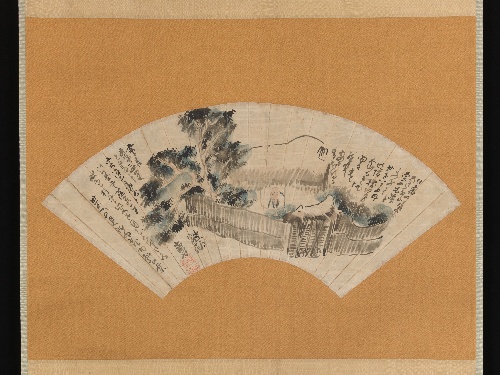
Title: 与謝蕪村筆　奥の細道図扇面|Scene from The Narrow Road to the Deep North
Artist: Yosa Buson
Artist bio: Japanese, 1716–1783
Date: ca. 1780
Object type: Hanging scroll
Classification: Paintings
Medium: Folding fan mounted as a hanging scroll; ink and color on paper
Culture: Japan
Period: Edo period (1615–1868)
Dimensions: Image: 8 7/8 × 11 3/16 in. (22.6 × 28.4 cm)
Overall with mounting: 40 in. × 20 15/16 in. (101.6 × 53.2 cm)
Overall with knobs: 40 × 23 3/8 in. (101.6 × 59.3 cm)
Department: Asian Art
Credit line: Mary Griggs Burke Collection, Gift of the Mary and Jackson Burke Foundation, 2015
Accession year: 2015
Repository: Metropolitan Museum of Art, New York, NY
Tags: Fences|Men